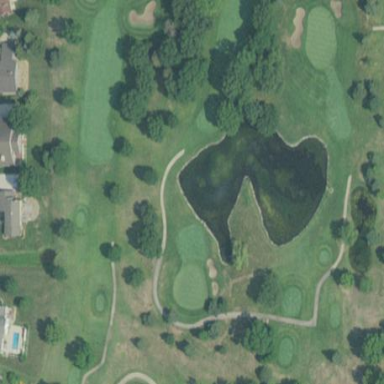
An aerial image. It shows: Water hazard on golf course.